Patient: sex F, age 57
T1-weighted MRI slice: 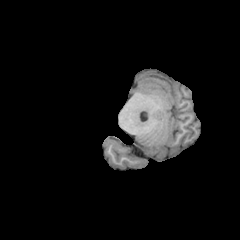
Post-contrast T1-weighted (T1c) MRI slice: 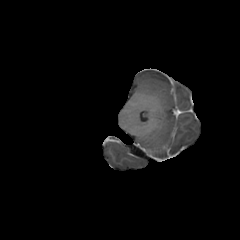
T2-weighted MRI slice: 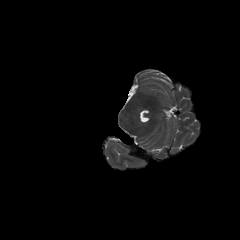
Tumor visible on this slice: no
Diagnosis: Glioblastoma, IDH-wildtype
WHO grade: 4